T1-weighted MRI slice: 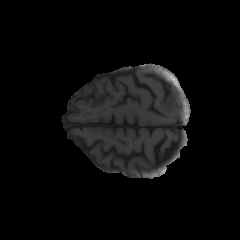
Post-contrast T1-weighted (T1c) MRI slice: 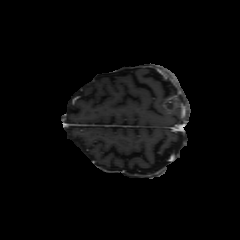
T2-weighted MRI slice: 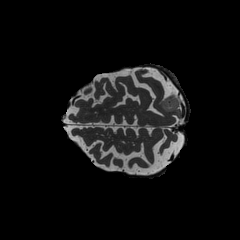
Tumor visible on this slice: yes